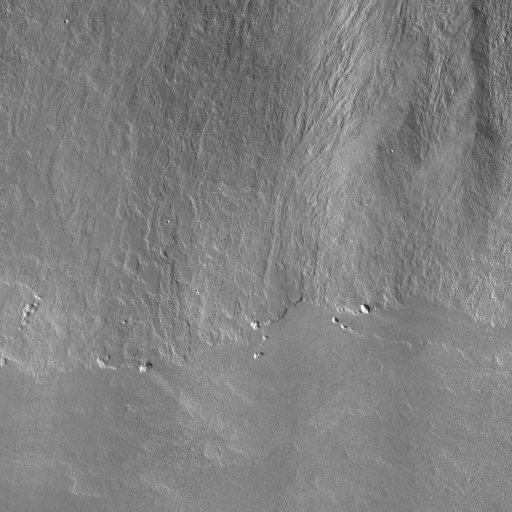
Crater classes present: Background, Other